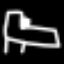
Label: bed